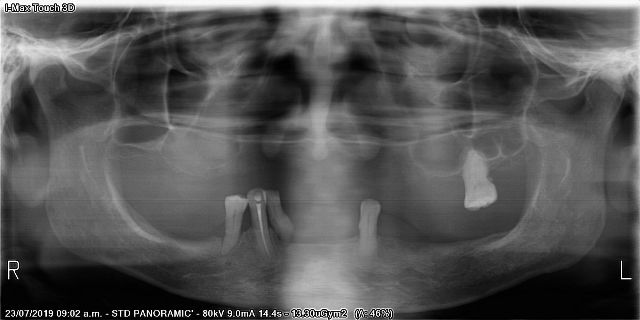
adult